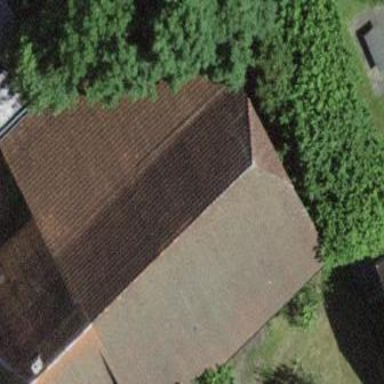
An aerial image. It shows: Farm building.